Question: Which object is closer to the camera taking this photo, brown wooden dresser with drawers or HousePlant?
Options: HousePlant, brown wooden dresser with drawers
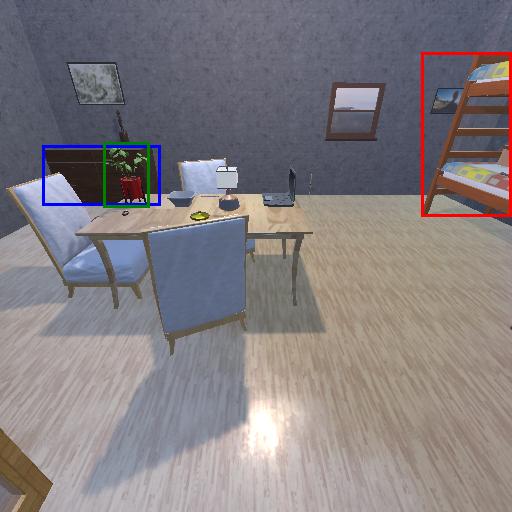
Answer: HousePlant